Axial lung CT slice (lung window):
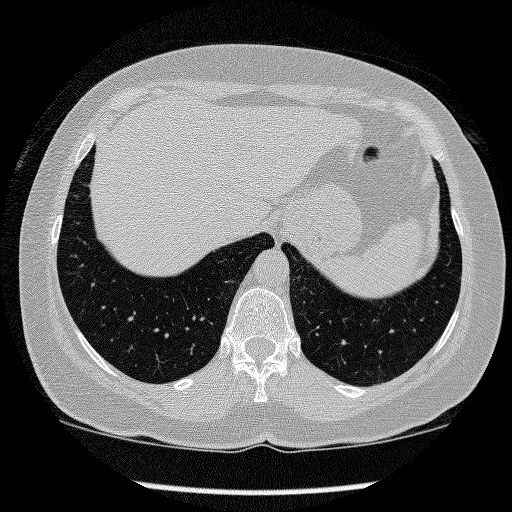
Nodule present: no